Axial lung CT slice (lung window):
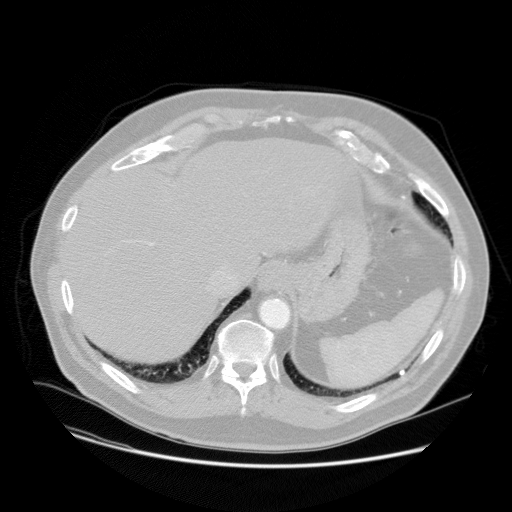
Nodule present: no